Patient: sex M, age 68
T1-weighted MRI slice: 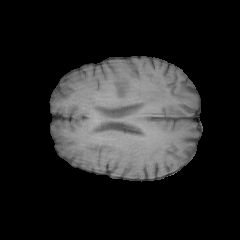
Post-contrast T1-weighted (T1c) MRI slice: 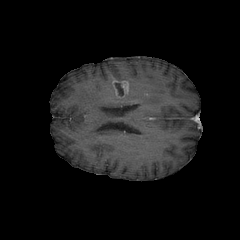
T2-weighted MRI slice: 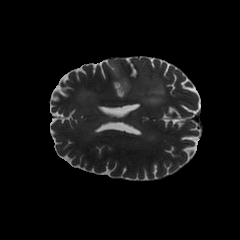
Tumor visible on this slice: yes
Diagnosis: Glioblastoma, IDH-wildtype
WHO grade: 4